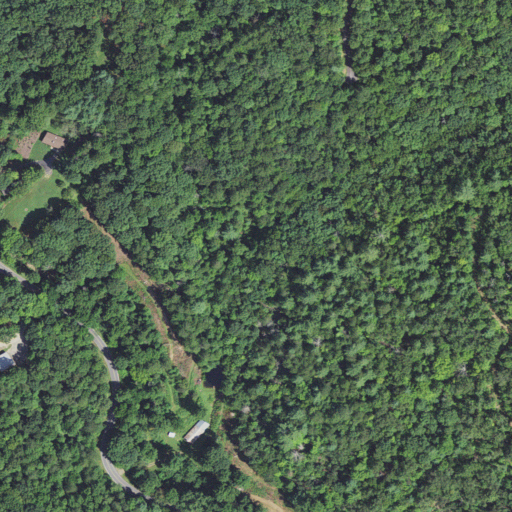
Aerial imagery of valley in North Carolina named Julie Cove containing deciduous forest, mixed forest, evergreen forest, open development, grassland, and low intensity development